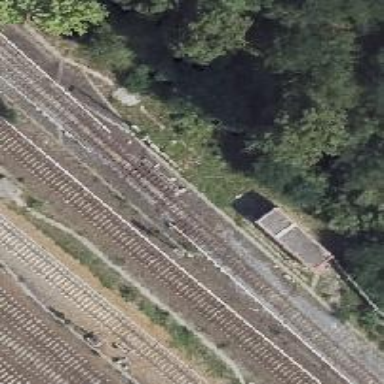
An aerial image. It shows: Railway signal.